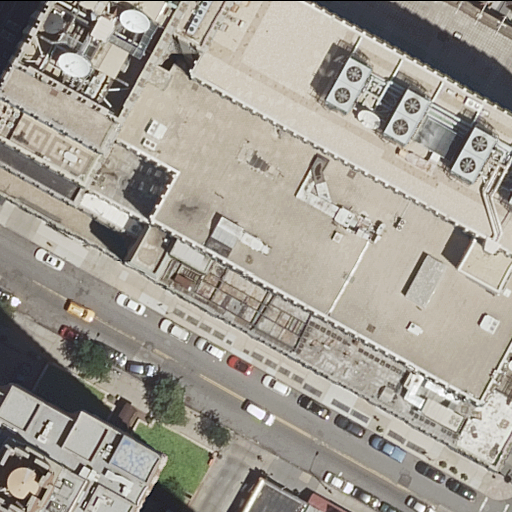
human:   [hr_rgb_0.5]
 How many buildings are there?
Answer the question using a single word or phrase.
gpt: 3

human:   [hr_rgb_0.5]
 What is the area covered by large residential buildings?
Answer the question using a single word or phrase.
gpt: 1145m2

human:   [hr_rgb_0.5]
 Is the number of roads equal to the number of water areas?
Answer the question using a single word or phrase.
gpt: no

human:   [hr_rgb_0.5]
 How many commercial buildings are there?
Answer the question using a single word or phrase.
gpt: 0

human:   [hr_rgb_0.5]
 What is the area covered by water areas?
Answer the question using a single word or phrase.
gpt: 0m2

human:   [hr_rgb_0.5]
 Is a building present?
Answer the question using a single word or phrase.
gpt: yes

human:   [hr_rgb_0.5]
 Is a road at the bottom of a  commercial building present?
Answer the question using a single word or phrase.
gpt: no

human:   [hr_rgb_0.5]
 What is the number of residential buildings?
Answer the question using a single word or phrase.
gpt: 3

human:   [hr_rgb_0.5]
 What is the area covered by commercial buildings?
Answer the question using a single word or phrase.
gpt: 0m2

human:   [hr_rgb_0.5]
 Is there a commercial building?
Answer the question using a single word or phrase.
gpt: no

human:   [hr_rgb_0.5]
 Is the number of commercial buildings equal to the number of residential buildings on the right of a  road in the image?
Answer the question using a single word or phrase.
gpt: no

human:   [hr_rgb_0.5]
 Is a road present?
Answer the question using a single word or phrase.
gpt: yes

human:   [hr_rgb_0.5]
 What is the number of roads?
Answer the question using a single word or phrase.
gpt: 4

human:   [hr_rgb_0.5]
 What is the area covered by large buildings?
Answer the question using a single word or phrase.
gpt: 1145m2

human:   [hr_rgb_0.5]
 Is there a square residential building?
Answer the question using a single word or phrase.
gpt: no

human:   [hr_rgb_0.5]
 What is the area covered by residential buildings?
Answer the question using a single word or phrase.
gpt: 1320m2

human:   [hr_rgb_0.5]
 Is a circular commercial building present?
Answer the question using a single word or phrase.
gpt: no

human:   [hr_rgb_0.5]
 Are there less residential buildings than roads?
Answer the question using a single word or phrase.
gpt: yes

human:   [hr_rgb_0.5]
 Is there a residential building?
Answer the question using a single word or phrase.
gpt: yes

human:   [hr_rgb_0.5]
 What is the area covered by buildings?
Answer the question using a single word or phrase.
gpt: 1320m2

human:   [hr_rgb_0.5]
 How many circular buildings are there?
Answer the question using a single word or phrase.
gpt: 0

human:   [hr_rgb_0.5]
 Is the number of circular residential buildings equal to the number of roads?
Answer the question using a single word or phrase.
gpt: no

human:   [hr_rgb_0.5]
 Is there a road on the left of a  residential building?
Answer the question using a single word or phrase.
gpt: yes

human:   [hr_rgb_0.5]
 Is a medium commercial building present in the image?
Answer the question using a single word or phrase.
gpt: no

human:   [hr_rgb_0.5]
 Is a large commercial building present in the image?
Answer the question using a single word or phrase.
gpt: no

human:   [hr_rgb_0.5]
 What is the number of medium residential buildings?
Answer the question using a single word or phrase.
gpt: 1

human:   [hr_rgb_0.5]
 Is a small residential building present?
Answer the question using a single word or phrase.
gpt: yes

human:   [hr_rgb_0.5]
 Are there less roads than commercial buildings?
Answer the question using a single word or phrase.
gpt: no

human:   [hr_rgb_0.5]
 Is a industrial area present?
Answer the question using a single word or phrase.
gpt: no

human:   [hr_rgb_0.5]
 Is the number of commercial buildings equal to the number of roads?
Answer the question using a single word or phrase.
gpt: no

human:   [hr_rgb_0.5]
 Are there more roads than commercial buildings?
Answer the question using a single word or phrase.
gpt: yes

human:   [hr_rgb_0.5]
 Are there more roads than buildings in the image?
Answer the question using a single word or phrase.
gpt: yes

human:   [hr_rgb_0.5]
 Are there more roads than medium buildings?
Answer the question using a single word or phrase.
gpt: yes

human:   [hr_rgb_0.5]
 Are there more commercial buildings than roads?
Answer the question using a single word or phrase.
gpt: no

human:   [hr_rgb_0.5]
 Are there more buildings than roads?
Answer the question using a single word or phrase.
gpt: no

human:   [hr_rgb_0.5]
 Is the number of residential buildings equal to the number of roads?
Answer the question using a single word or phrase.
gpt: no

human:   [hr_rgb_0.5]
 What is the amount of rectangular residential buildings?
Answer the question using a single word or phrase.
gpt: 1

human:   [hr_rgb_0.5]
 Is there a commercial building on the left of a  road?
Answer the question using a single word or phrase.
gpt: no

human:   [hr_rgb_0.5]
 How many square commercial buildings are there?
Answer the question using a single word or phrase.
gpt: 0

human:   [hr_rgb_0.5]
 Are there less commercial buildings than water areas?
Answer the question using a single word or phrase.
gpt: no

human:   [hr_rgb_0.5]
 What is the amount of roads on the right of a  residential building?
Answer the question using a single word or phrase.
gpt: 4

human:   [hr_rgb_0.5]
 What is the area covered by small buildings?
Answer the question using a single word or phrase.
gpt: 53m2

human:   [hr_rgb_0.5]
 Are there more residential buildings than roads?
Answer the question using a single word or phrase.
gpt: no

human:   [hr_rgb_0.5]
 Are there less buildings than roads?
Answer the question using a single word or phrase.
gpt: yes

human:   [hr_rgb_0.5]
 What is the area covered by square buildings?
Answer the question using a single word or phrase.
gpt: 0m2

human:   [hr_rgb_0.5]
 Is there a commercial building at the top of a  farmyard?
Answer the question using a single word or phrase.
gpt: no

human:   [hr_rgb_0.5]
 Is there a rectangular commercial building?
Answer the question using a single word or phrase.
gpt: no

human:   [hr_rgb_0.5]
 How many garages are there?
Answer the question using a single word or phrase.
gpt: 0

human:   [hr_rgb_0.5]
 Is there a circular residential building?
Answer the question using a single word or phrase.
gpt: no

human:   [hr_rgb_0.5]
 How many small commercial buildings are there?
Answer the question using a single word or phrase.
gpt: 0

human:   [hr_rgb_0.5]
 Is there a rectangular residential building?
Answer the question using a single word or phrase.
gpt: yes

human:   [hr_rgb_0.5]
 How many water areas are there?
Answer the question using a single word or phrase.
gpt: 0

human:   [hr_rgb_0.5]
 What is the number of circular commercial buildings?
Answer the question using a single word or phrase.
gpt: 0

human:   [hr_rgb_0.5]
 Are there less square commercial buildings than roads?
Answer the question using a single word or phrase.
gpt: yes

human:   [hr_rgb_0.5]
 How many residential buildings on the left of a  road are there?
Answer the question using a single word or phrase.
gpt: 1

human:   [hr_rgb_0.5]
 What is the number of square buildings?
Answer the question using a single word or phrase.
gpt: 0

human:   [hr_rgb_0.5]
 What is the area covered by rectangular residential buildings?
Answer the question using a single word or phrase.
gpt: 53m2

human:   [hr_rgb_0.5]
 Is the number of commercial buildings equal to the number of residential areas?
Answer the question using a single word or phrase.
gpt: yes

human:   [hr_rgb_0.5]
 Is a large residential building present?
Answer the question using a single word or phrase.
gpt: yes

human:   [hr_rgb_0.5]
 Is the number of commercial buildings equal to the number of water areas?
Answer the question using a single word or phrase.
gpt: yes

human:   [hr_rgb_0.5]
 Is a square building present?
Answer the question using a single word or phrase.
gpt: no

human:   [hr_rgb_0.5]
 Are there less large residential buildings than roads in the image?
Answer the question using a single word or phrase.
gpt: yes

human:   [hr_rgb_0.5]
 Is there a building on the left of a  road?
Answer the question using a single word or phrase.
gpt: yes

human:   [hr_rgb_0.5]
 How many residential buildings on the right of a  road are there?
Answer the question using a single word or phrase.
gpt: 2